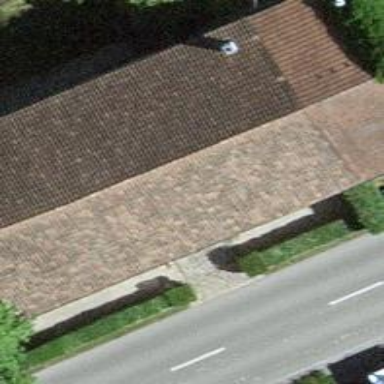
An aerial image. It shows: Simple house.